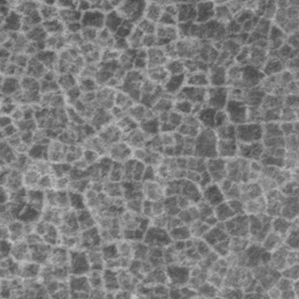
Label: frost